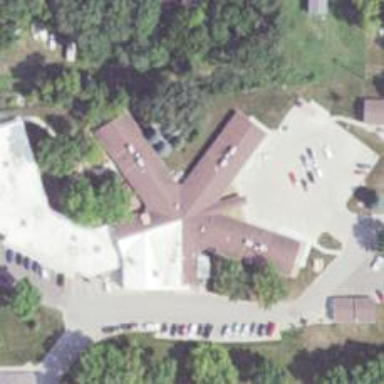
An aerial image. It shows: Nursing home.